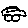
Label: car